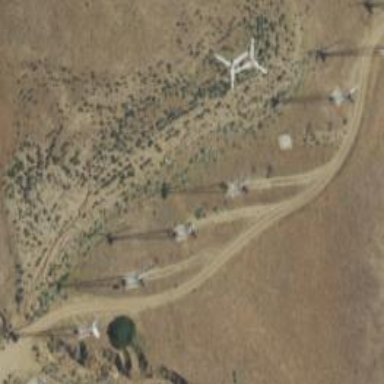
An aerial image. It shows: Wind generator powered by wind turbine.